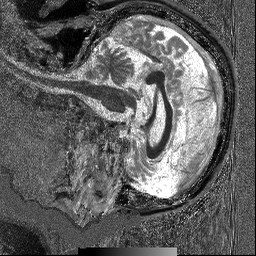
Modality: T1map
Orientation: sagittal
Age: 69
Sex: male
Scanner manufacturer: siemens
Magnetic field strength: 3 T
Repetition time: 5 s
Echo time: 0.00298 s